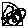
Label: moon